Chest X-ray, PA view. Patient: 28 years old, sex F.
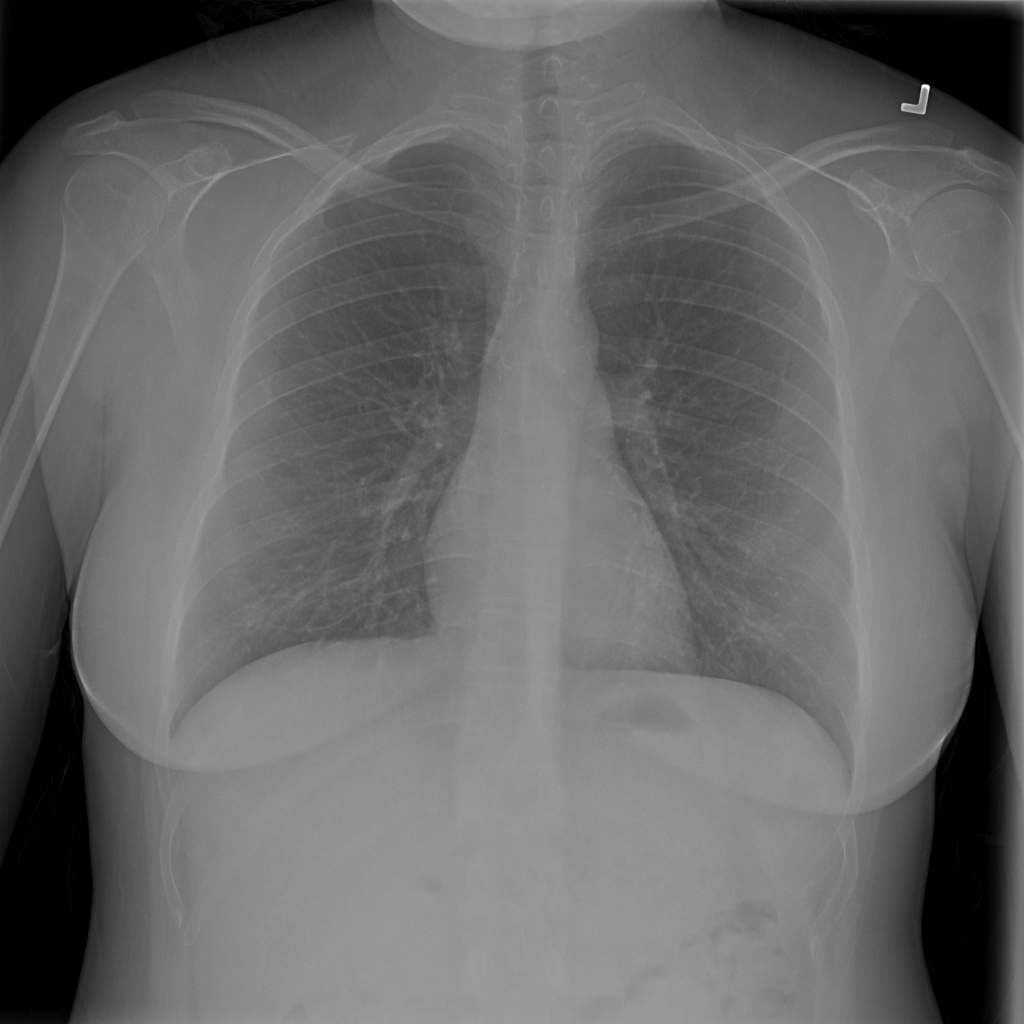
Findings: No Finding